Interaction volume radius: 5 \u00c5
Interaction volume height: 25 \u00c5
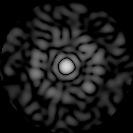
Disorder parameter: 0.8558